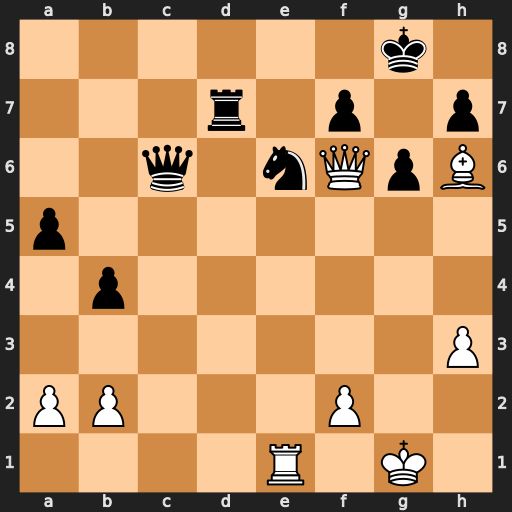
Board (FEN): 6k1/3r1p1p/2q1nQpB/p7/1p6/7P/PP3P2/4R1K1
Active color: w
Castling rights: -
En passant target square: -
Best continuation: Rxe6 Rd1+ Kh2 Rh1+ Kg3 Rxh3+ Kxh3 Qxe6+ Qxe6